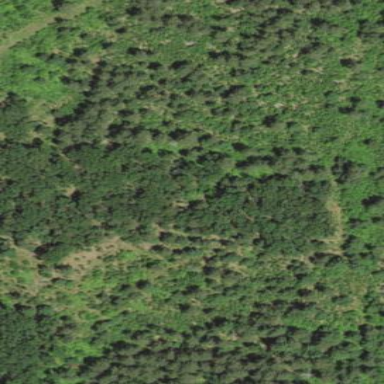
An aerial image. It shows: Mixed forest with variety of leaf types and cycles.